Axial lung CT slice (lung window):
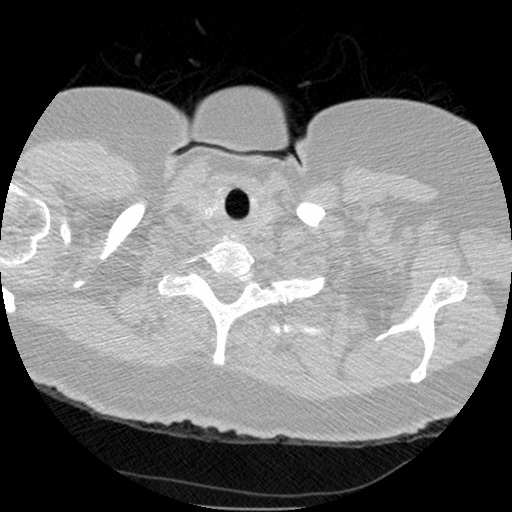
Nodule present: no